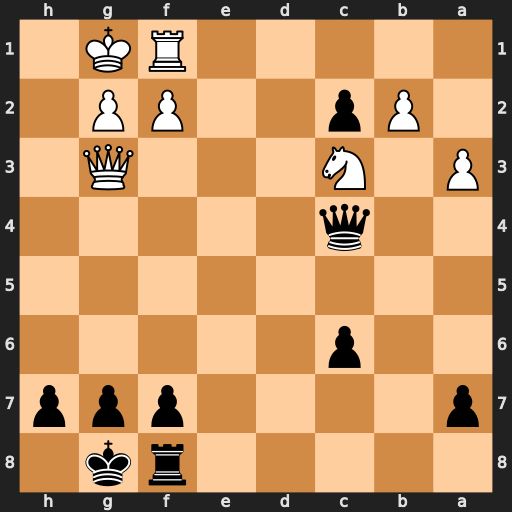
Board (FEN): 5rk1/p4ppp/2p5/8/2q5/P1N3Q1/1Pp2PP1/5RK1
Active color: b
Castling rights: -
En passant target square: -
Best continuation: Qxf1+ Kxf1 c1=Q+